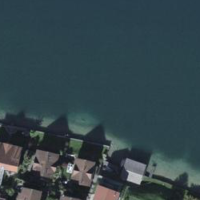
EUNIS habitat code: 14
Species observed at this site:
Chelidonium majus